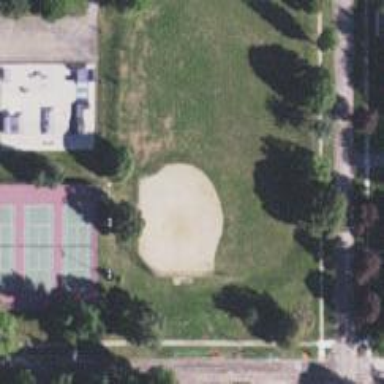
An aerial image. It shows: Softball pitch for leisure and sport activities.